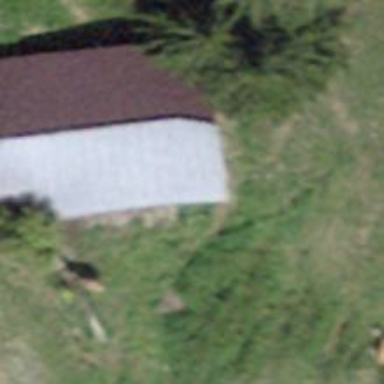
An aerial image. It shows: Farm auxiliary building.